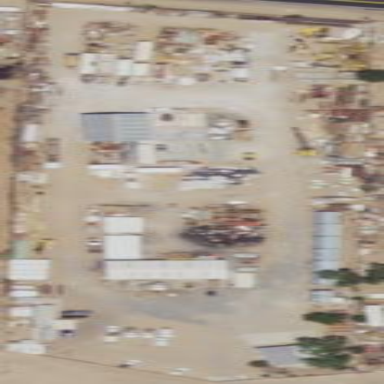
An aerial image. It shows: Industrial area designated as scrap yard.